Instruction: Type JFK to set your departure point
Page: home
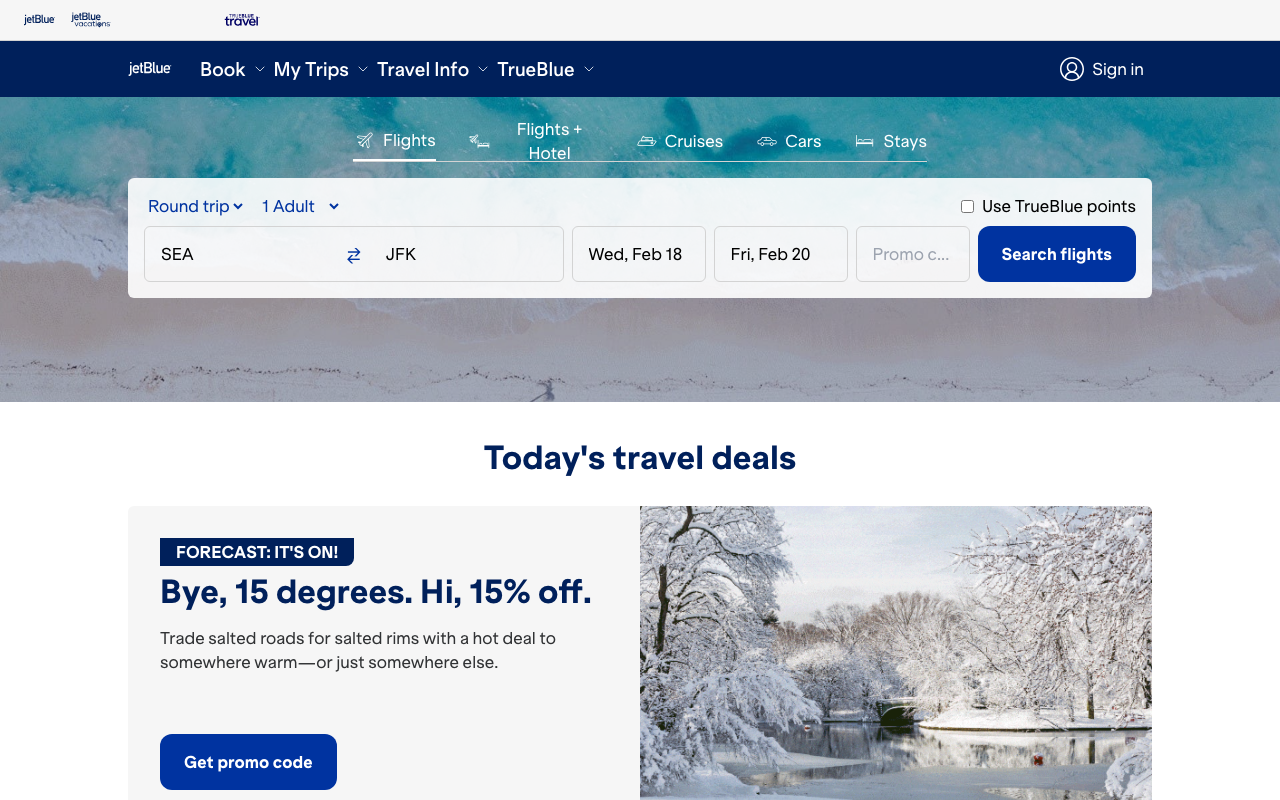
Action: type